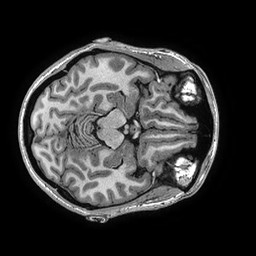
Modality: T1w
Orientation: axial
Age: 33
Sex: female
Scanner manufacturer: ge
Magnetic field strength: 3 T
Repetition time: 0.006952 s
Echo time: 0.00292 s